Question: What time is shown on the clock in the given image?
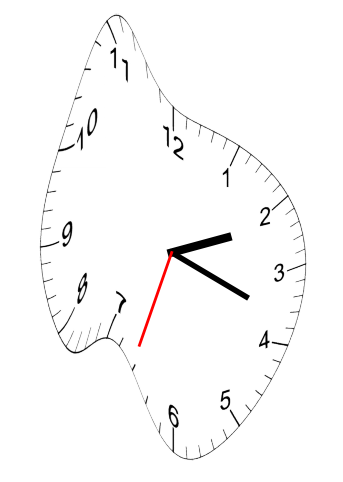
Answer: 02:18:33